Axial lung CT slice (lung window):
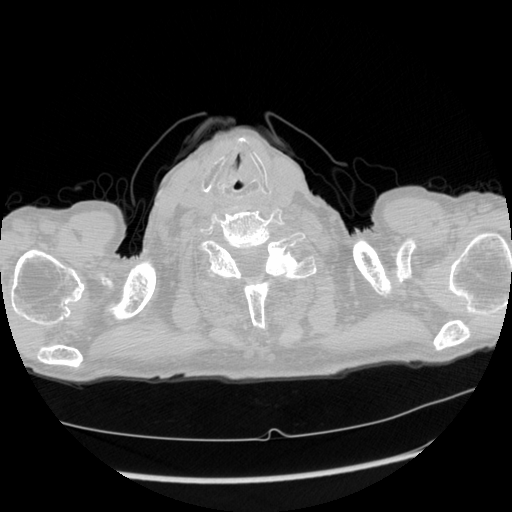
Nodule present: no